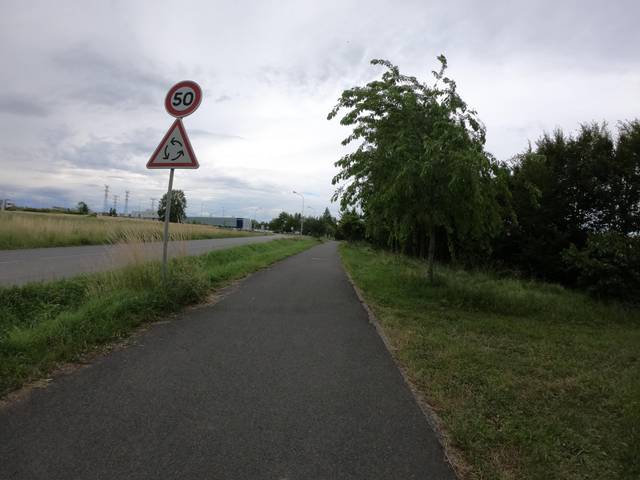
Region: France
Coordinates: 47.429, 0.6729